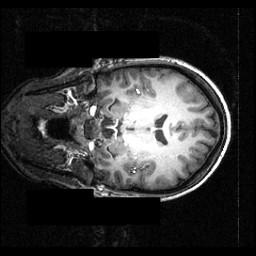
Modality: T1w
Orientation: coronal
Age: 27
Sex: female
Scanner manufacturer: siemens
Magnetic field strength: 3.951 T
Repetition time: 1.5 s
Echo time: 0.00335 s